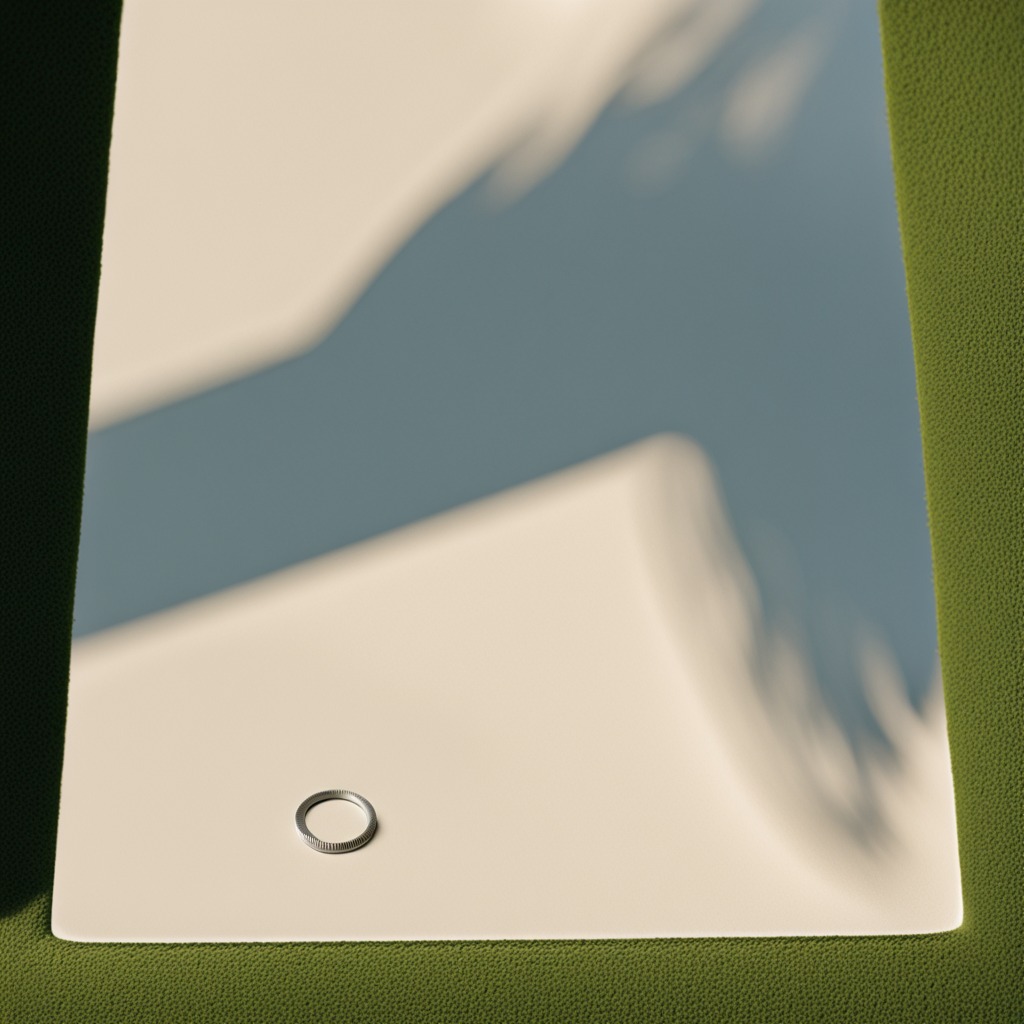
A flat metal washer lies on the table.